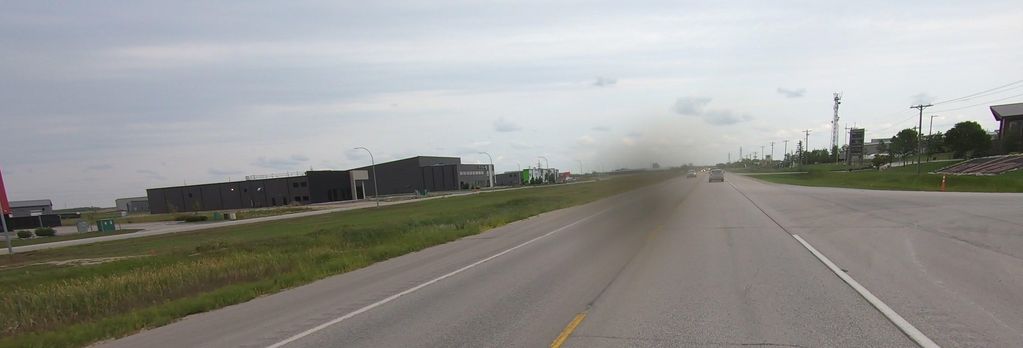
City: winnipeg